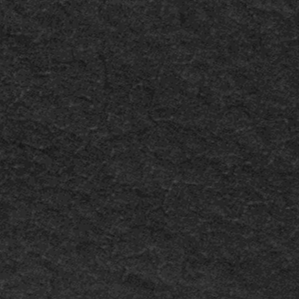
Label: frost